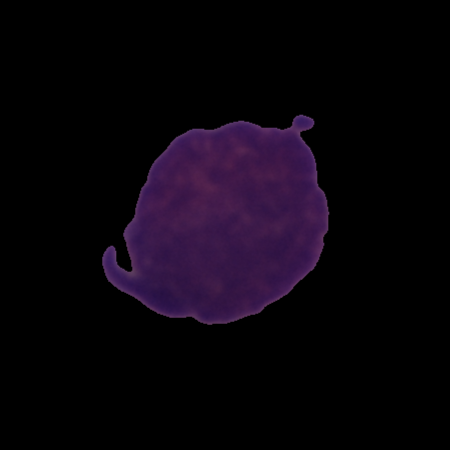
Label: cancer